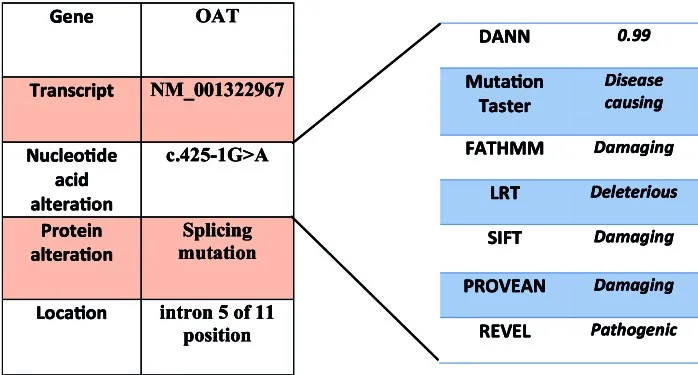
Family pedigree and partial sequence of OAT gene (genotypes of mother and father have been detected as heterozygotes in c.425-1; however, the proband's nucleotide sequencing has shown the homozygous nucleotide variation in this position). The site of mutation is shown by the arrow.
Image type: chart (chart)